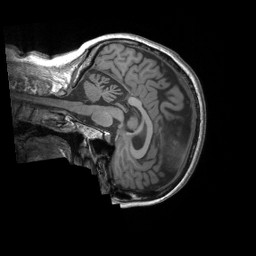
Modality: T1w
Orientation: sagittal
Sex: female
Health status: ill
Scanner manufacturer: siemens
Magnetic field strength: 3 T
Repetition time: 1.66 s
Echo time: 0.00254 s